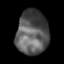
Tissue: lung
Cell type: T cells
Senescence score: 0.2302
Nuclear area (px): 1390
Mean DAPI intensity: 89.786